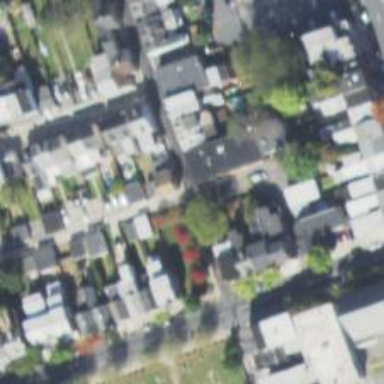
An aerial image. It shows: Alley classified as service road.